Question: Does anyone know, where is that button? I'm using latest xcode 4.2.
Here is my sharing dialog:

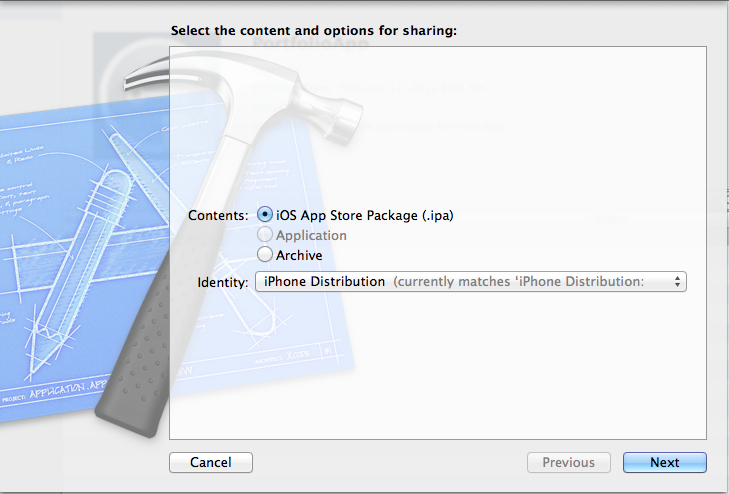
Answer: Just select the ipa option when you click on next it will ask you for the ipa file name. You'll find a check box there "Save for enterprise distribution" just select it and you are good to go. See below screenshot.